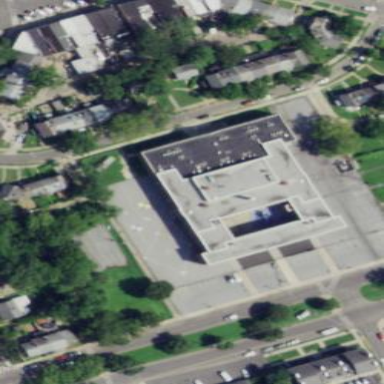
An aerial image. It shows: School building.